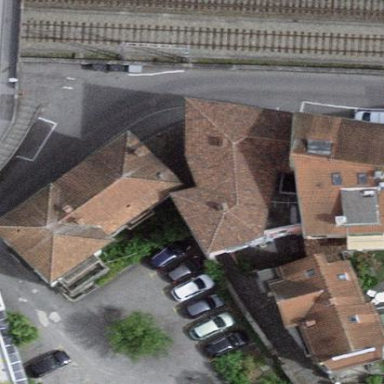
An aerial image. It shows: Building with hipped roof.